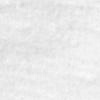
Label: no_change